Interaction volume radius: 5 \u00c5
Interaction volume height: 10 \u00c5
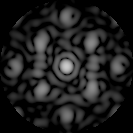
Disorder parameter: 0.4427